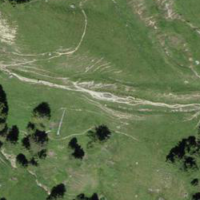
EUNIS habitat code: 24
Species observed at this site:
Dryas octopetala